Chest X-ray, AP view. Patient: 38 years old, sex M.
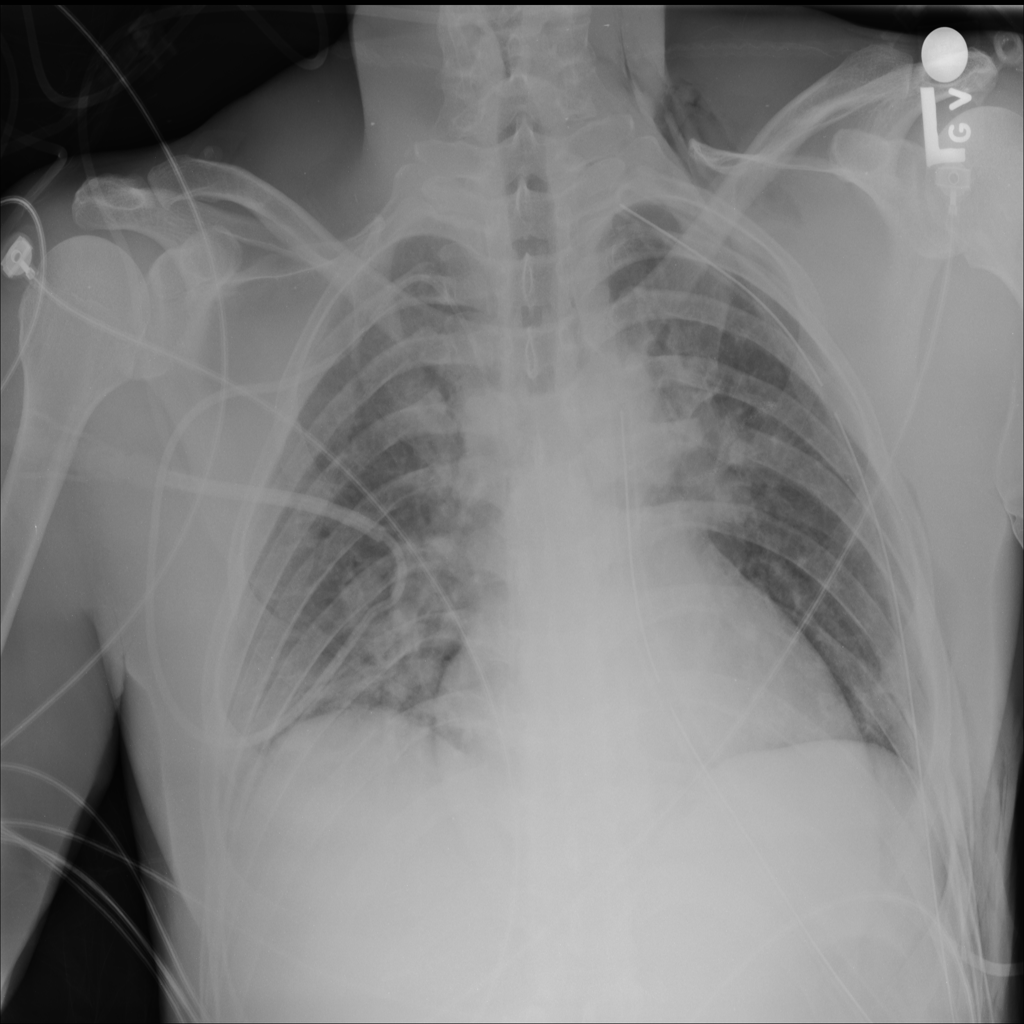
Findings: Pneumothorax